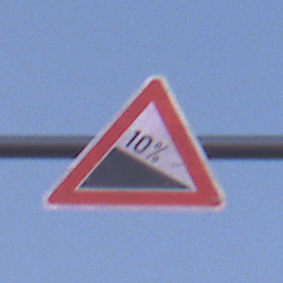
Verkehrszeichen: Gefaelle10
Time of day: SunriseSunset
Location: Outdoor (Nature)
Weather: Clear
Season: NotSpecified
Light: Natural